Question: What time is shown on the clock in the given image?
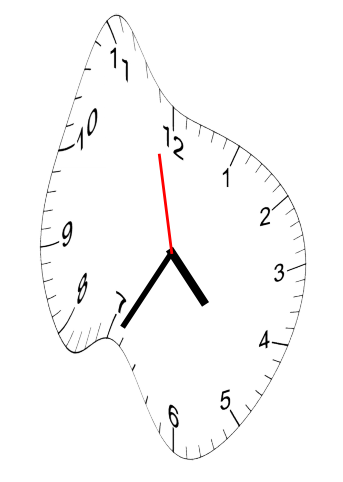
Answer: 04:34:58